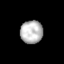
Tissue: lung
Cell type: Fibroblasts
Senescence score: 0.6002
Nuclear area (px): 509
Mean DAPI intensity: 183.367